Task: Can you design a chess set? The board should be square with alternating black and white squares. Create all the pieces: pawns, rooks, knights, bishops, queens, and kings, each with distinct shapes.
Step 5051:
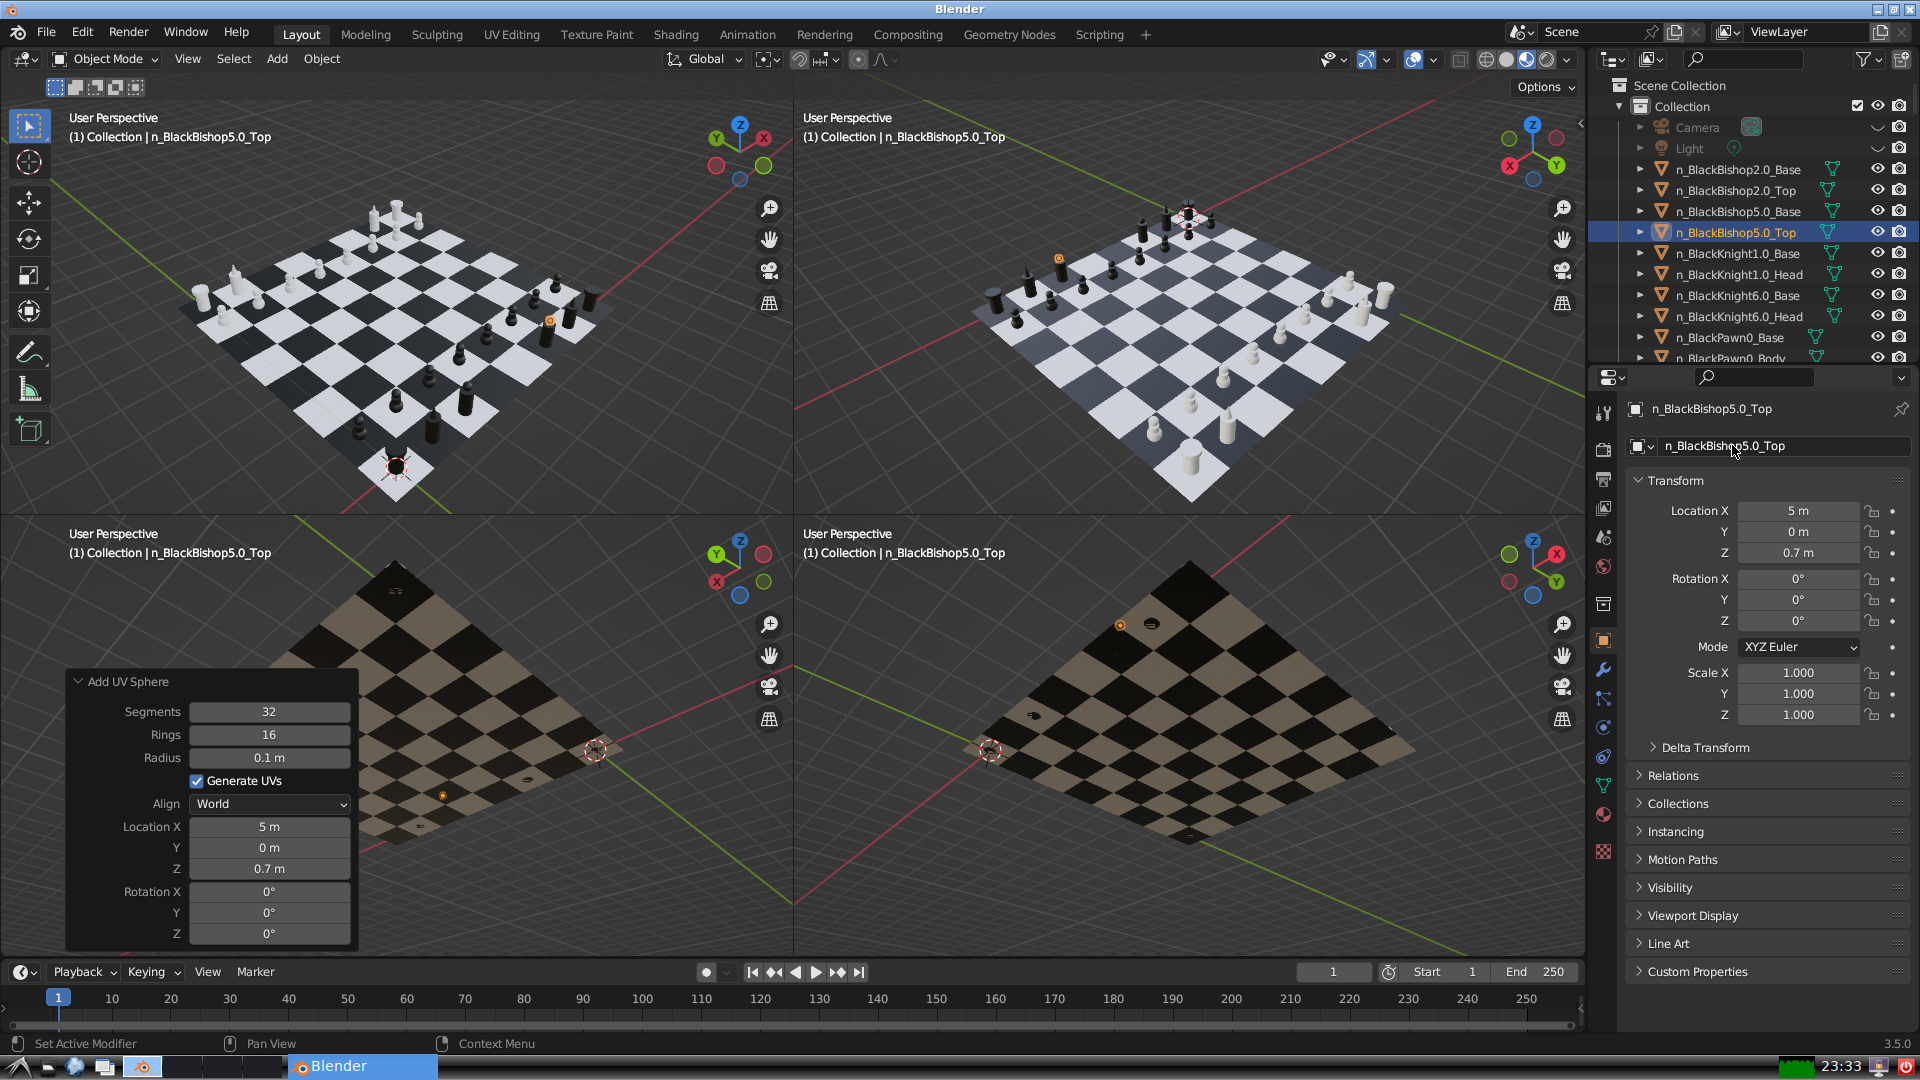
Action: {"mouse_move": [1603, 815]}